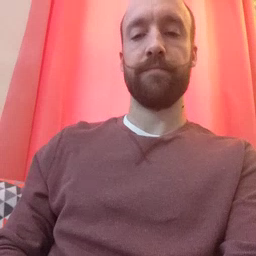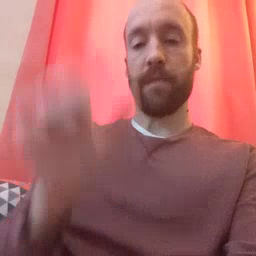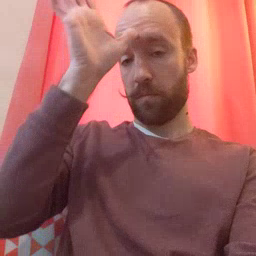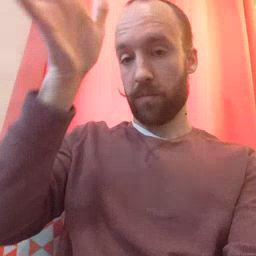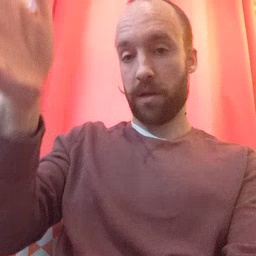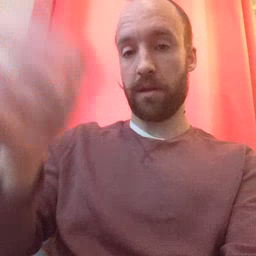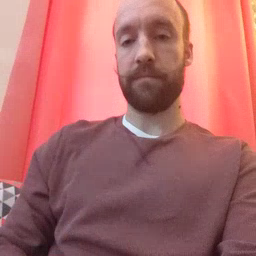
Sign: grandpa